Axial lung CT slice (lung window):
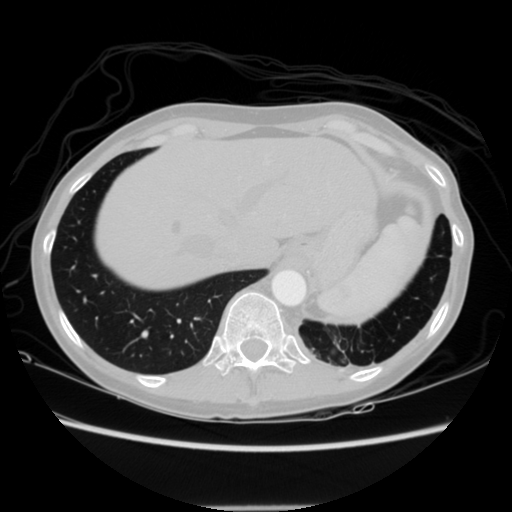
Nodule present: no